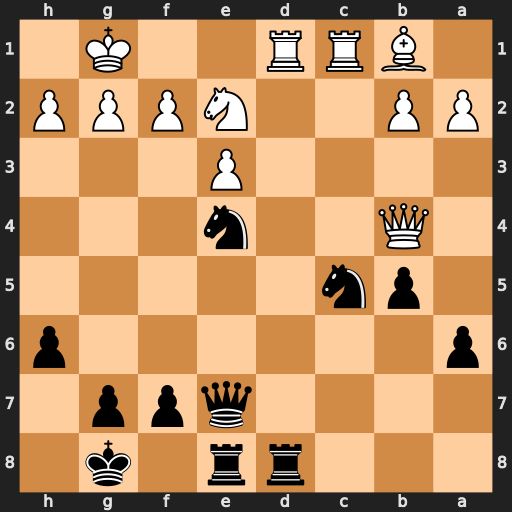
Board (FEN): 3rr1k1/4qpp1/p6p/1pn5/1Q2n3/4P3/PP2NPPP/1BRR2K1
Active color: b
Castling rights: -
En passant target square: -
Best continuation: Rxd1+ Rxd1 Nxf2